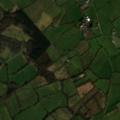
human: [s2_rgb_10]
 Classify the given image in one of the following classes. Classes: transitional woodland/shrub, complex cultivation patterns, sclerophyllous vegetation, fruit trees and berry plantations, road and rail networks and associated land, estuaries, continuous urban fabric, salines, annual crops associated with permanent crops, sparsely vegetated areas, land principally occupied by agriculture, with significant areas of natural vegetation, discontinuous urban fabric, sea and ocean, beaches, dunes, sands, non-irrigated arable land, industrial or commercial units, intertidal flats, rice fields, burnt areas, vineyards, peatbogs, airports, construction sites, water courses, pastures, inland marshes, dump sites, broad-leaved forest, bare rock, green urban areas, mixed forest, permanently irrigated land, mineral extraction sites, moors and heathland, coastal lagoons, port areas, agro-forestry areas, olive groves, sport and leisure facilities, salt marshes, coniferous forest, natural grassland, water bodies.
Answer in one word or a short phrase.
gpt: pastures